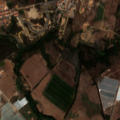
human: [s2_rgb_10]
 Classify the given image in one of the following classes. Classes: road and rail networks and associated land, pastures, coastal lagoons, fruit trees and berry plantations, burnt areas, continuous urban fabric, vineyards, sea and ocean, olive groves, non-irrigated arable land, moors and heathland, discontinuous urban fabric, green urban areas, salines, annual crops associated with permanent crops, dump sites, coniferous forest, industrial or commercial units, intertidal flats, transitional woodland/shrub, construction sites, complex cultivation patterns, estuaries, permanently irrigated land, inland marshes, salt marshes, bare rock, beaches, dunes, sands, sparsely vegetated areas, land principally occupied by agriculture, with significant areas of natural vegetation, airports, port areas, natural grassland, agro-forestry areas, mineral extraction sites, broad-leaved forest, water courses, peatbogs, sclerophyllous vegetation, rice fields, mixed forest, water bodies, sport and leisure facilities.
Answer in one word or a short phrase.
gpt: discontinuous urban fabric, non-irrigated arable land, permanently irrigated land, pastures, land principally occupied by agriculture, with significant areas of natural vegetation, sclerophyllous vegetation, transitional woodland/shrub